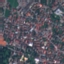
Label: Residential